Aerial crown-view tile of a tropical tree (Barro Colorado Island, Panama), acquired 20240716:
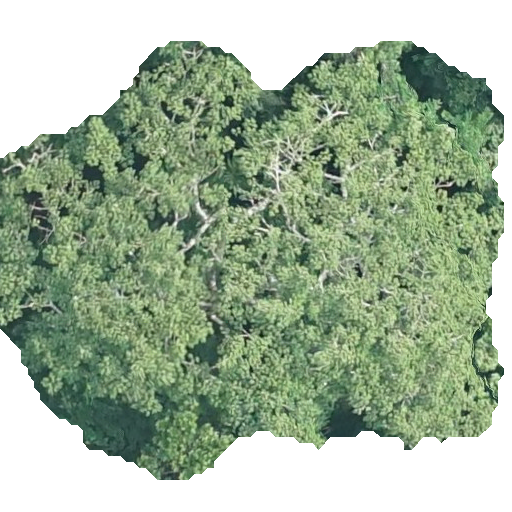
Species: Sterculia apetala
GBIF accepted scientific name: Sterculia apetala
Crown area: 280.336 m²